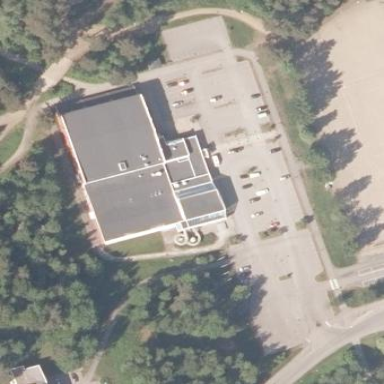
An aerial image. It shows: Sports centre specializing in swimming activities located in leisure land area.